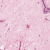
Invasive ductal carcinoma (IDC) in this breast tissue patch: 0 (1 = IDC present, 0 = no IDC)